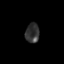
Tissue: skin
Cell type: Epithelial cells
Senescence score: 0.2605
Nuclear area (px): 266
Mean DAPI intensity: 52.023